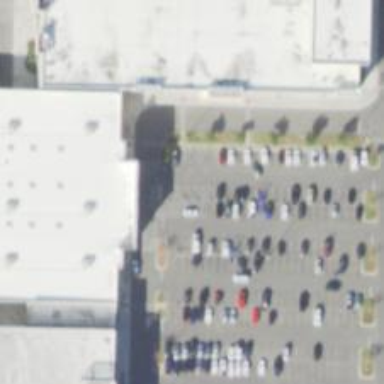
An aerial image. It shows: Parking space is available.